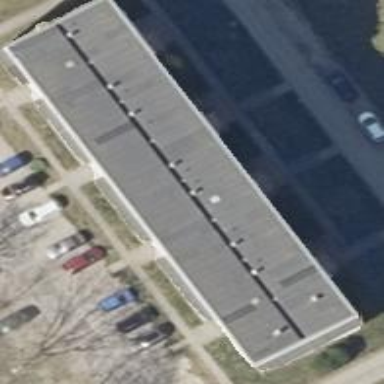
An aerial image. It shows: Residential building with flat roof.